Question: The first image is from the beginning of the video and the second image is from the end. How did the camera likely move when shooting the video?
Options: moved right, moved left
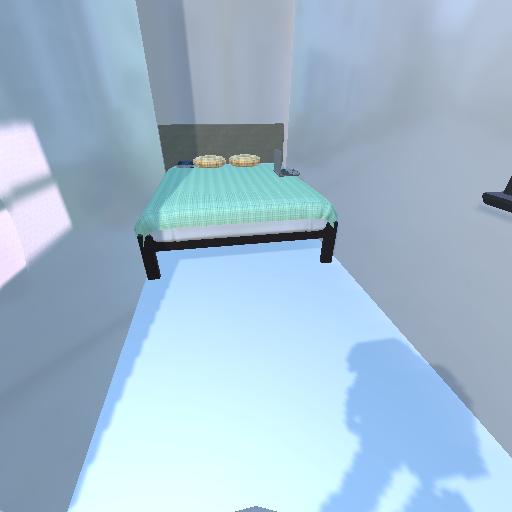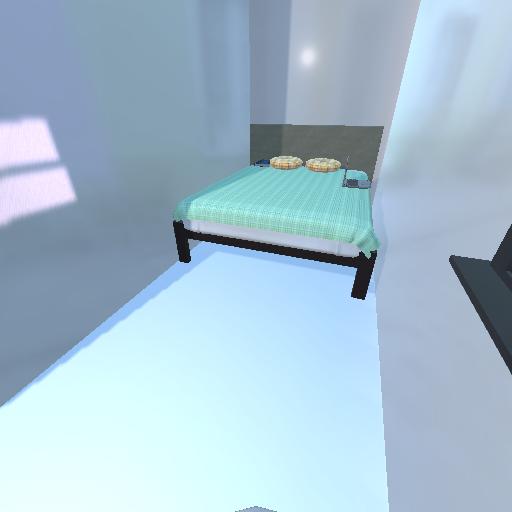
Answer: moved right